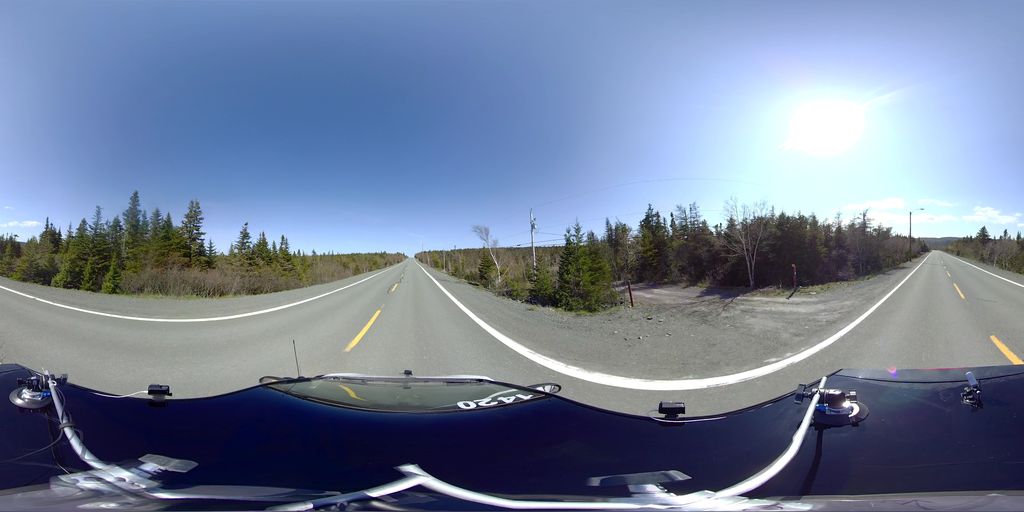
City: st_johns